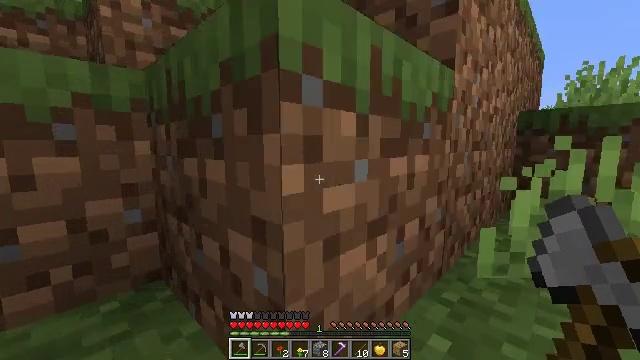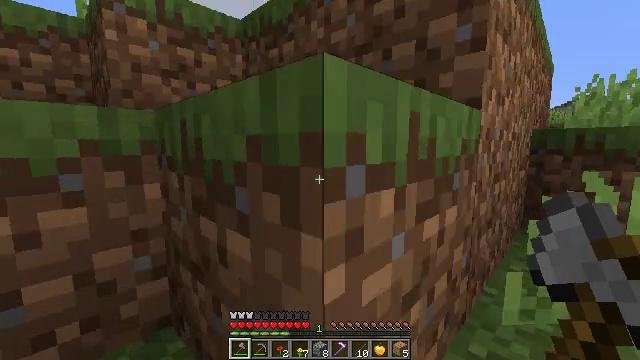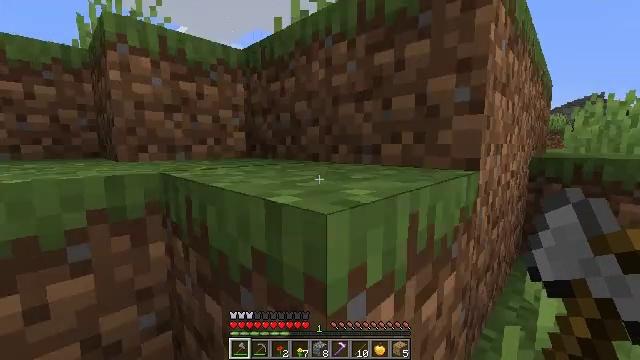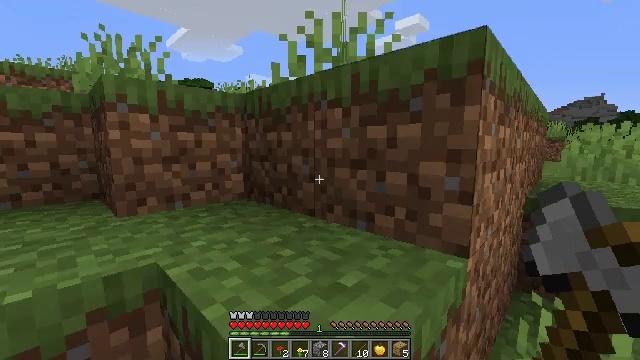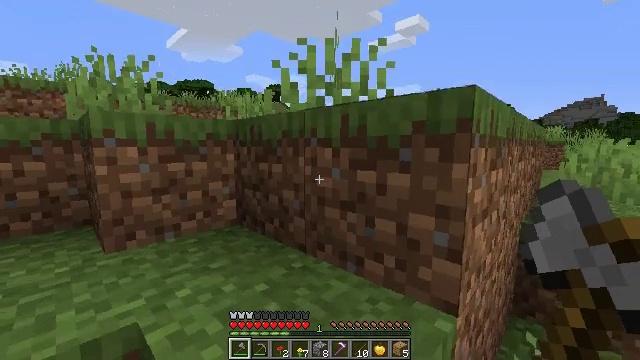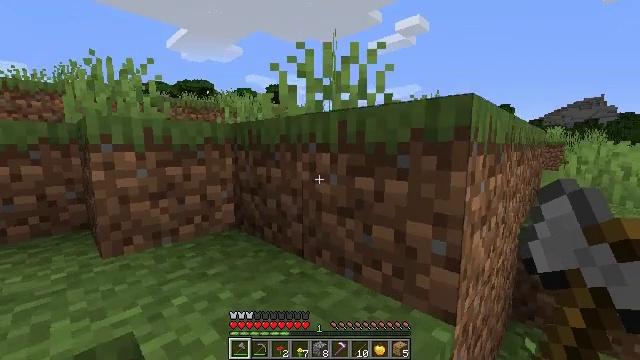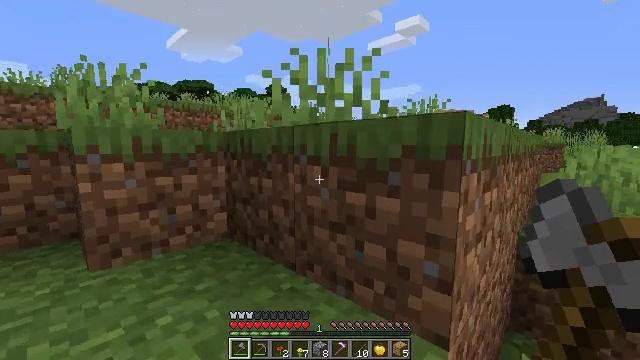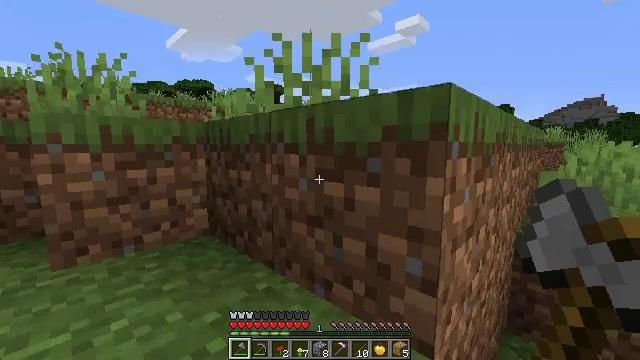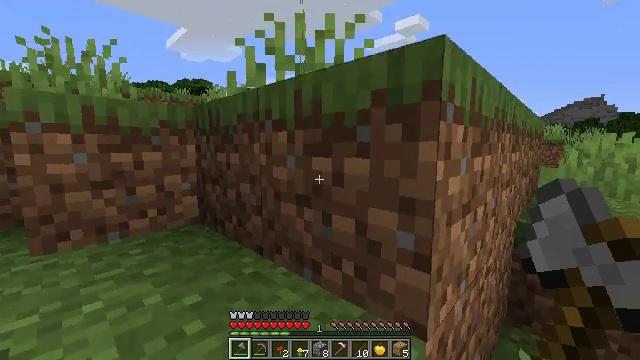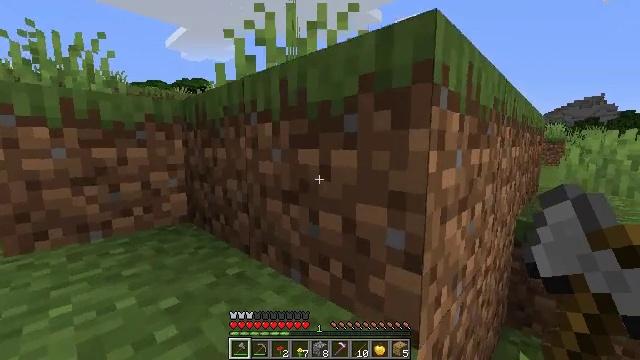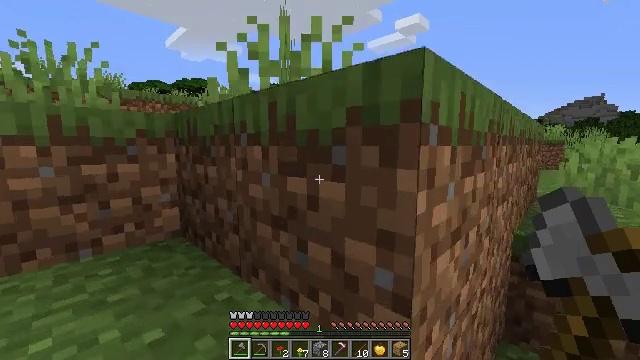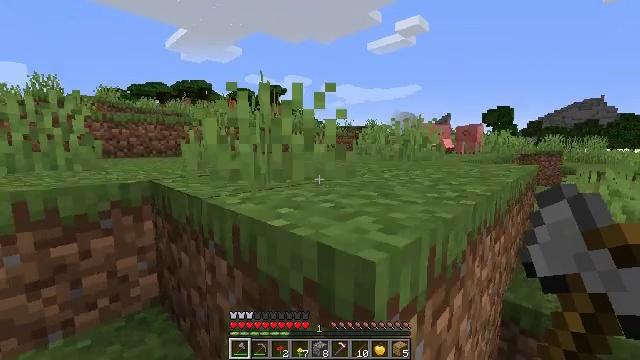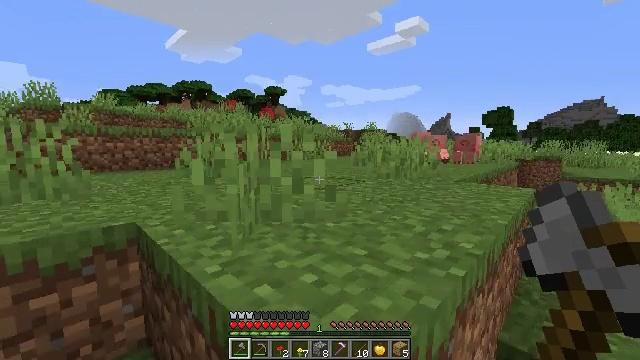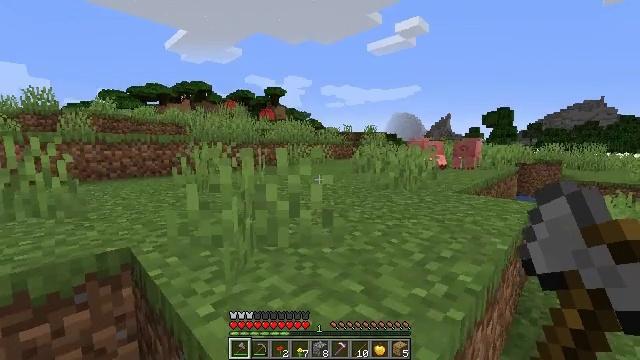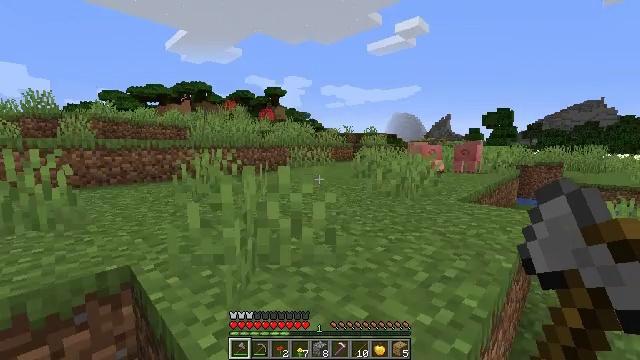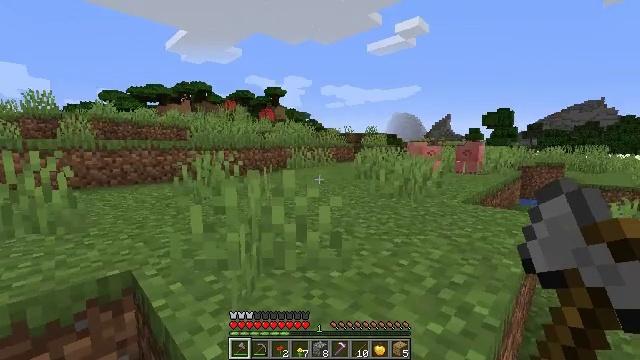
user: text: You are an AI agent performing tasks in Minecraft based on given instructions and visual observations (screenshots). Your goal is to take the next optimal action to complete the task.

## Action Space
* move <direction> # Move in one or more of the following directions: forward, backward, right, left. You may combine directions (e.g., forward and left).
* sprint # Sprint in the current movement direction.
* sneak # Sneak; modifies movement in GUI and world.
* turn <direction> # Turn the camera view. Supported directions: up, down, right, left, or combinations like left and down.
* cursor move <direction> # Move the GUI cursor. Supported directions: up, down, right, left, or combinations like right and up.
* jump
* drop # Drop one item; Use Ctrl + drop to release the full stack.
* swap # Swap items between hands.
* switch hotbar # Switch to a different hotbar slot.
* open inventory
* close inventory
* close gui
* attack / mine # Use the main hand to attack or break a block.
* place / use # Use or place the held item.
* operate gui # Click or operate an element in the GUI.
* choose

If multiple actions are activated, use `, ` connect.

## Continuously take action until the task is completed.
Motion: motion action
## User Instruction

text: Pick up the oxeye daisy.
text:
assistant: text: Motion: move forward, jump
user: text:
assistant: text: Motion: move forward, jump
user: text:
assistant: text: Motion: move forward, jump
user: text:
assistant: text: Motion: move forward, jump
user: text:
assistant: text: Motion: move forward
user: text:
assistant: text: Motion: move forward
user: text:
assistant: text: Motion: move forward
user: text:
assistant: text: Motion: move forward
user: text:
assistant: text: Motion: move forward, jump
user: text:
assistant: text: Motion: move forward, jump
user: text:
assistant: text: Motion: move forward, jump
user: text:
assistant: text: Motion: move forward, jump
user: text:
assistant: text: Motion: move forward, jump
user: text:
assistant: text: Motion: move forward, jump
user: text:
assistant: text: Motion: move forward
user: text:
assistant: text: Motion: move forward
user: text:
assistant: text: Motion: move forward
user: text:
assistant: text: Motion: move forward, jump
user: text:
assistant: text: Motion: move forward, jump
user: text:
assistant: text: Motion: move forward, jump
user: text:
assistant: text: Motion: move forward, jump
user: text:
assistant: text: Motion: move forward
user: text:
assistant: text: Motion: move forward
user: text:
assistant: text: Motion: move forward
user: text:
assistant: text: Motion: move forward
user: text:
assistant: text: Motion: move forward, turn right and down
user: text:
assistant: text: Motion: turn right and down
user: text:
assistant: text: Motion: turn right and down
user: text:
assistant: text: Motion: move forward, turn right
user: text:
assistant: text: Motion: move forward